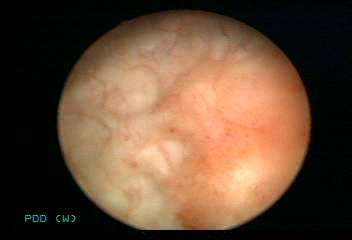
Modality: WLC
Class: Malignant
Subclass: LowGradePapillary
Lesion: L1
Stage: Ta
Morphology: Non-papillary
Bladder cancer association: Yes